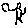
Label: hexagon